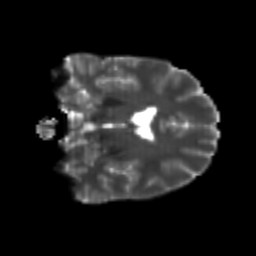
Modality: T2w
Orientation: coronal
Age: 22
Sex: male
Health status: healthy
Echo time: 0.074 s